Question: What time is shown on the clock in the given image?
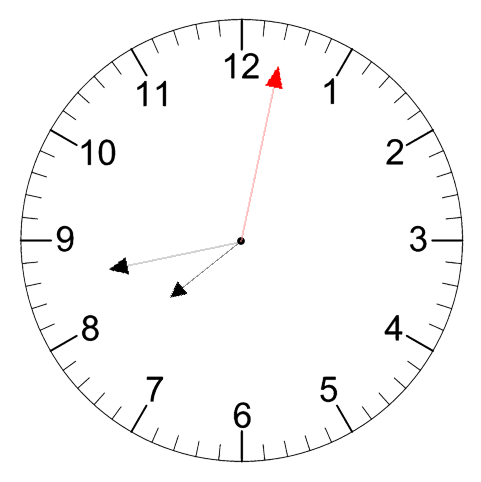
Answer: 07:43:02